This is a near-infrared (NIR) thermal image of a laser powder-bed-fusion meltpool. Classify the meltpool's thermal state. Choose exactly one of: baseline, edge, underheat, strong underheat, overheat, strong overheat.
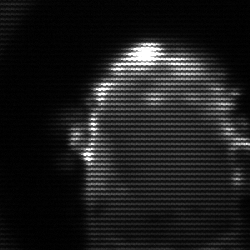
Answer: baseline